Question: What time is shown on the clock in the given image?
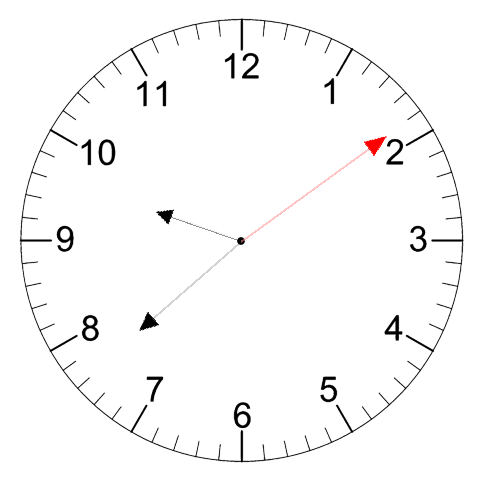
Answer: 09:38:09